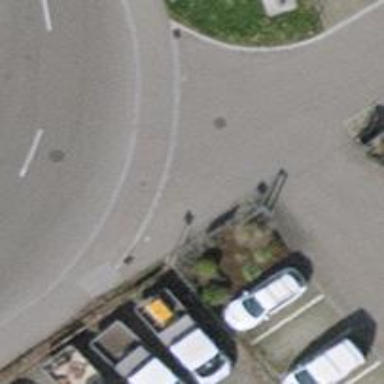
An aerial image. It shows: Flagpole which is man-made.